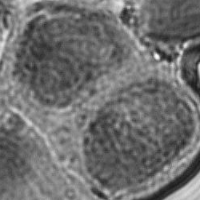
Label: telophase